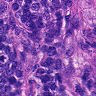
Metastatic tissue present: yes